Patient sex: M
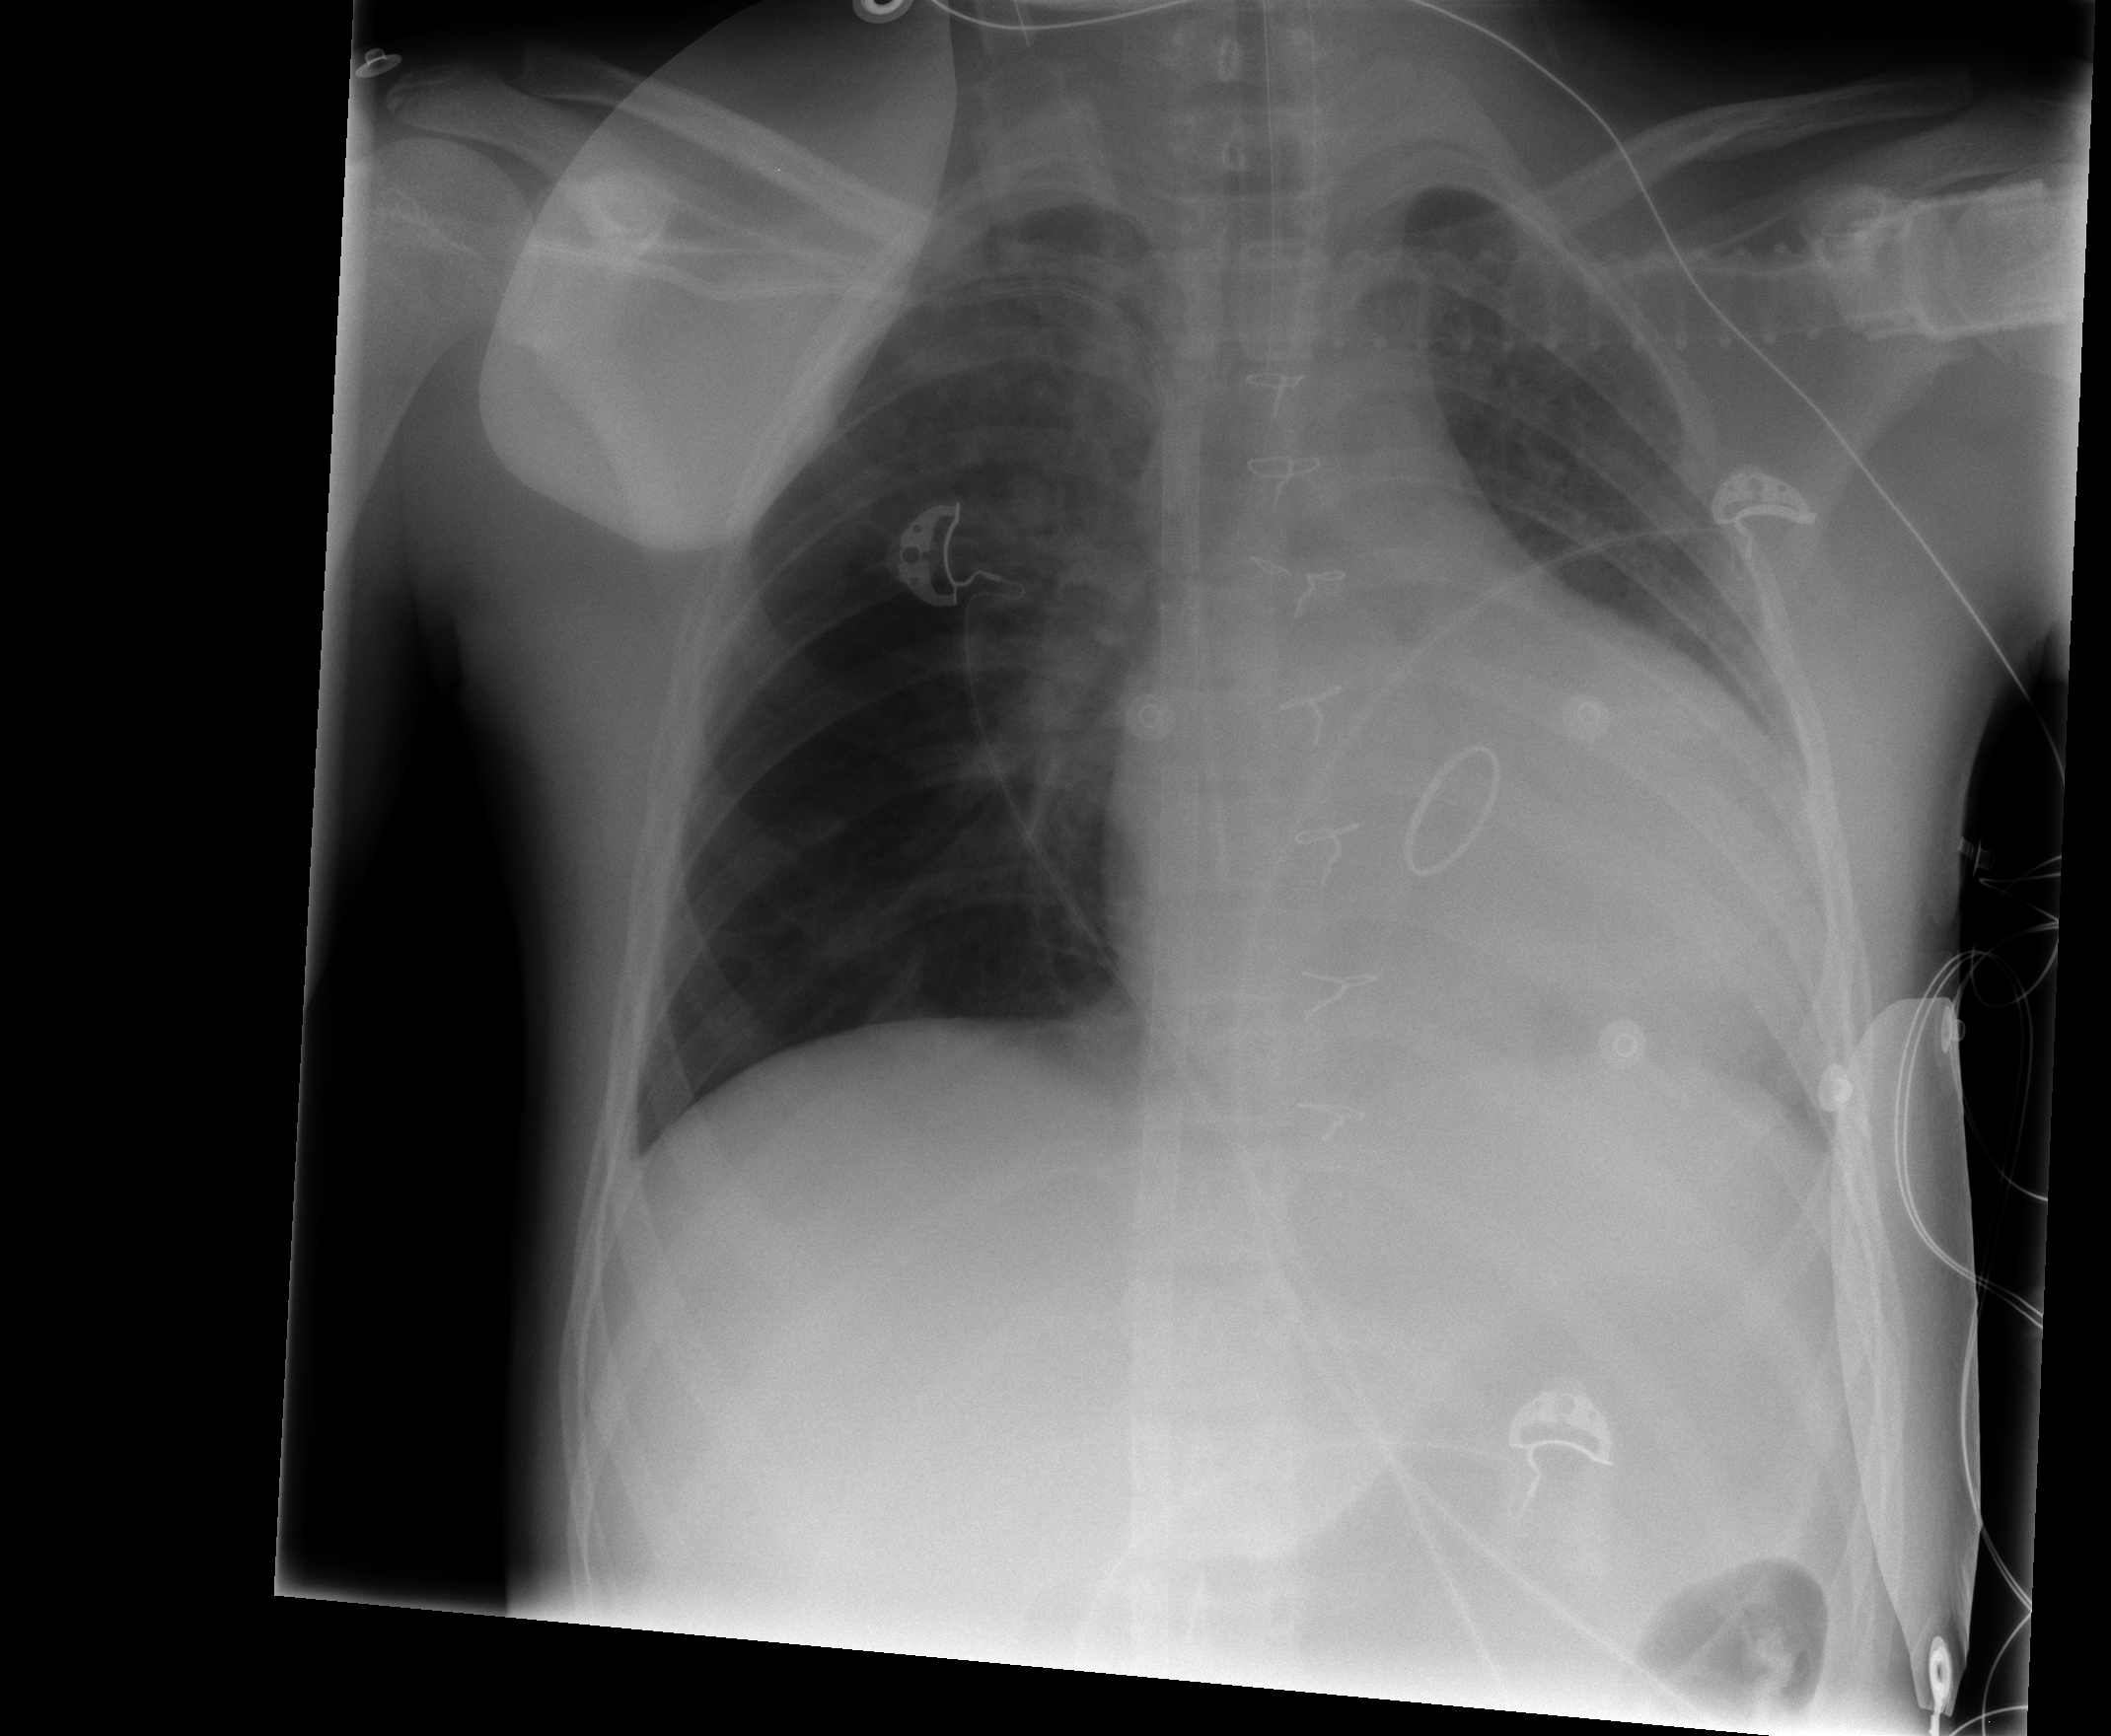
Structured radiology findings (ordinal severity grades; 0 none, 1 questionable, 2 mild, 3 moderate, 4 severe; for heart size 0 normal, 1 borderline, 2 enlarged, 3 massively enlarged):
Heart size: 2
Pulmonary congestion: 0
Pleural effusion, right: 0
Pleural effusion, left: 0
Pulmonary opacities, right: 2
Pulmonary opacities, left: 2
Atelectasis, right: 0
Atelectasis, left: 0